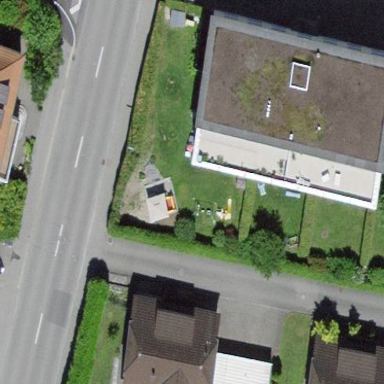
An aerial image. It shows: Apartment building with flat roof.